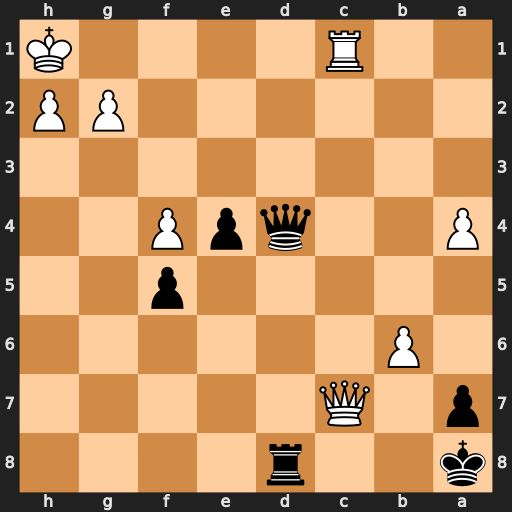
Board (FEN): k2r4/p1Q5/1P6/5p2/P2qpP2/8/6PP/2R4K
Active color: b
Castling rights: -
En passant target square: -
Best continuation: Qd1+ Rxd1 Rxd1#